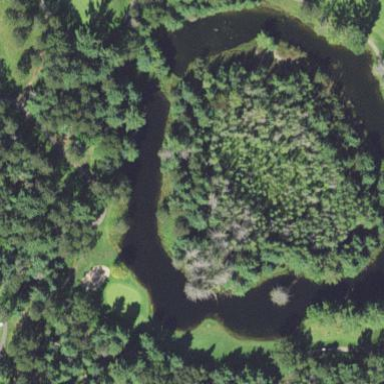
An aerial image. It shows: Picturesque scene of golf course with lateral water hazard.